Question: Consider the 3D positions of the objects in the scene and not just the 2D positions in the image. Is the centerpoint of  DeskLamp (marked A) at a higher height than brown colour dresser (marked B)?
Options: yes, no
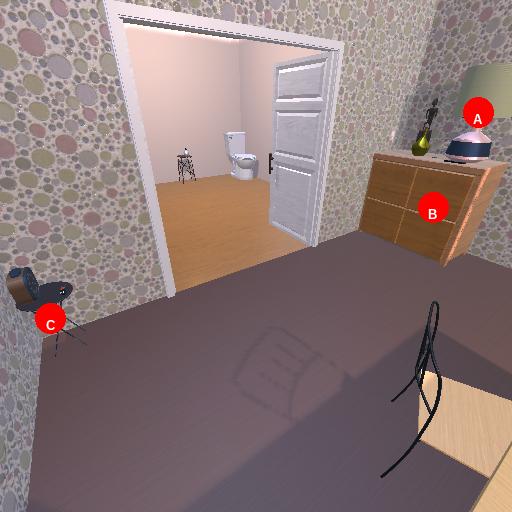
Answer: yes